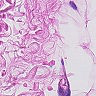
Metastatic tissue present: no